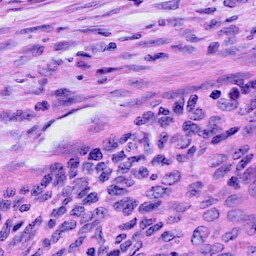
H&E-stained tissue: Cervix